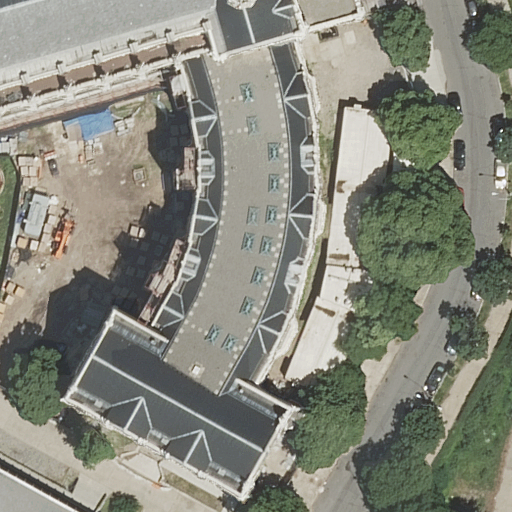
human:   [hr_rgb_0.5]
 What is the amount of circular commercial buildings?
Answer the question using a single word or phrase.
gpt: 0

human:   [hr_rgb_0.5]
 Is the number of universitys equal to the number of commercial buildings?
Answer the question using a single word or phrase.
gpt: no

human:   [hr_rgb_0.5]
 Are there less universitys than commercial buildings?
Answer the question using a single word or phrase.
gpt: no

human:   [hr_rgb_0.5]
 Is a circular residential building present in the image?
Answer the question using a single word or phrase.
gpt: no

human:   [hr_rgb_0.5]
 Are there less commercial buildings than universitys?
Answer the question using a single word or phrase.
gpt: yes

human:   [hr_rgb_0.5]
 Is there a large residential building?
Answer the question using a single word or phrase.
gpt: yes

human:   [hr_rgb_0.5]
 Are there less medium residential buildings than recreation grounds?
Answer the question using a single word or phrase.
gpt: no

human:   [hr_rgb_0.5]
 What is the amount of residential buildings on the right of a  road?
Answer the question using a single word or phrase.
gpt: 2

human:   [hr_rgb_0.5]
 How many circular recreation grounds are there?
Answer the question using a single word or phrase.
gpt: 0

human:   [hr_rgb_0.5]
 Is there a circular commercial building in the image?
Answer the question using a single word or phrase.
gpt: no

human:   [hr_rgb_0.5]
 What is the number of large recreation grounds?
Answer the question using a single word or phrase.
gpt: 1

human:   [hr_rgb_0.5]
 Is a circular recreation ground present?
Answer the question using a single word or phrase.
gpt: no

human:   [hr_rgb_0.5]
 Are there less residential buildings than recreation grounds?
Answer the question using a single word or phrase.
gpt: no

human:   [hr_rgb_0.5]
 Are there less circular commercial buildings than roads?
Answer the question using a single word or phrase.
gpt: yes

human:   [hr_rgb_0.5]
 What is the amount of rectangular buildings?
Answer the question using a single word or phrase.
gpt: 2

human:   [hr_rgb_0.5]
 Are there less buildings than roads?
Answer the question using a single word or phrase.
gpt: no

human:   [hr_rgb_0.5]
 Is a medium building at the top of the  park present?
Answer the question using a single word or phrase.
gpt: yes

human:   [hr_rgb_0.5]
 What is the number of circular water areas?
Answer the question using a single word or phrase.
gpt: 0

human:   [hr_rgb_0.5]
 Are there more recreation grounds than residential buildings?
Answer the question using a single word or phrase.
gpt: no

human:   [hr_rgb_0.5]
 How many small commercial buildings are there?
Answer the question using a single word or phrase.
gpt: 0

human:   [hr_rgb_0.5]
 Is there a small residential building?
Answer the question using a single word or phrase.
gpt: no

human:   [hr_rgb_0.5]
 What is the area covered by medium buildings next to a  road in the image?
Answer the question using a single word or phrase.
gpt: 548m2

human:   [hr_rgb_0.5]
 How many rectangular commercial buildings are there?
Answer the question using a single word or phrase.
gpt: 0

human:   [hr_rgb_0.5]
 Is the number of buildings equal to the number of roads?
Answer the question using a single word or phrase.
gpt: no

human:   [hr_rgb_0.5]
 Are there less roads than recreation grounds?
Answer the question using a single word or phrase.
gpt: no

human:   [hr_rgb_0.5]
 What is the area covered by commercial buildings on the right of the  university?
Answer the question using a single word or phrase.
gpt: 0m2

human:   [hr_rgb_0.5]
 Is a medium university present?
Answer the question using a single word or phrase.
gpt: no

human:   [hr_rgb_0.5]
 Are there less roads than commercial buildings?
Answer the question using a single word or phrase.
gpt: no

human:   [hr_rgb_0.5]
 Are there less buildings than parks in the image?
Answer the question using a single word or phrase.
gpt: no

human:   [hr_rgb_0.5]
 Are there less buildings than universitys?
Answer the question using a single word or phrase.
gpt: no

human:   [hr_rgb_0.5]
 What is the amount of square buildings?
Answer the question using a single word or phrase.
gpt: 0

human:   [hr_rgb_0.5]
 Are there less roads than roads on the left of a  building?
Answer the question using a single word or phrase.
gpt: no

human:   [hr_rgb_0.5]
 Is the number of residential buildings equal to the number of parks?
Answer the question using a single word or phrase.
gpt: no

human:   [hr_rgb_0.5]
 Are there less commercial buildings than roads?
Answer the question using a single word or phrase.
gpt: yes

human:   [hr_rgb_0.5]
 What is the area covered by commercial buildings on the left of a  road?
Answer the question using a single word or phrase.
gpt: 0m2

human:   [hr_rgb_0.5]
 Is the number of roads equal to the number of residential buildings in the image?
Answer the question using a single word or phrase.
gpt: no